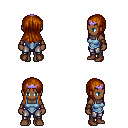
a pixel art fantasy rpg character, female body template, human, dark skin, blue vest, metal pants, brunette unkempt hairstyle, purple tiara, cloth bracers, brown shoes, four views (front, back, left, right), 2x2 character sprite sheet, small pixel art, hard edges, no anti-aliasing